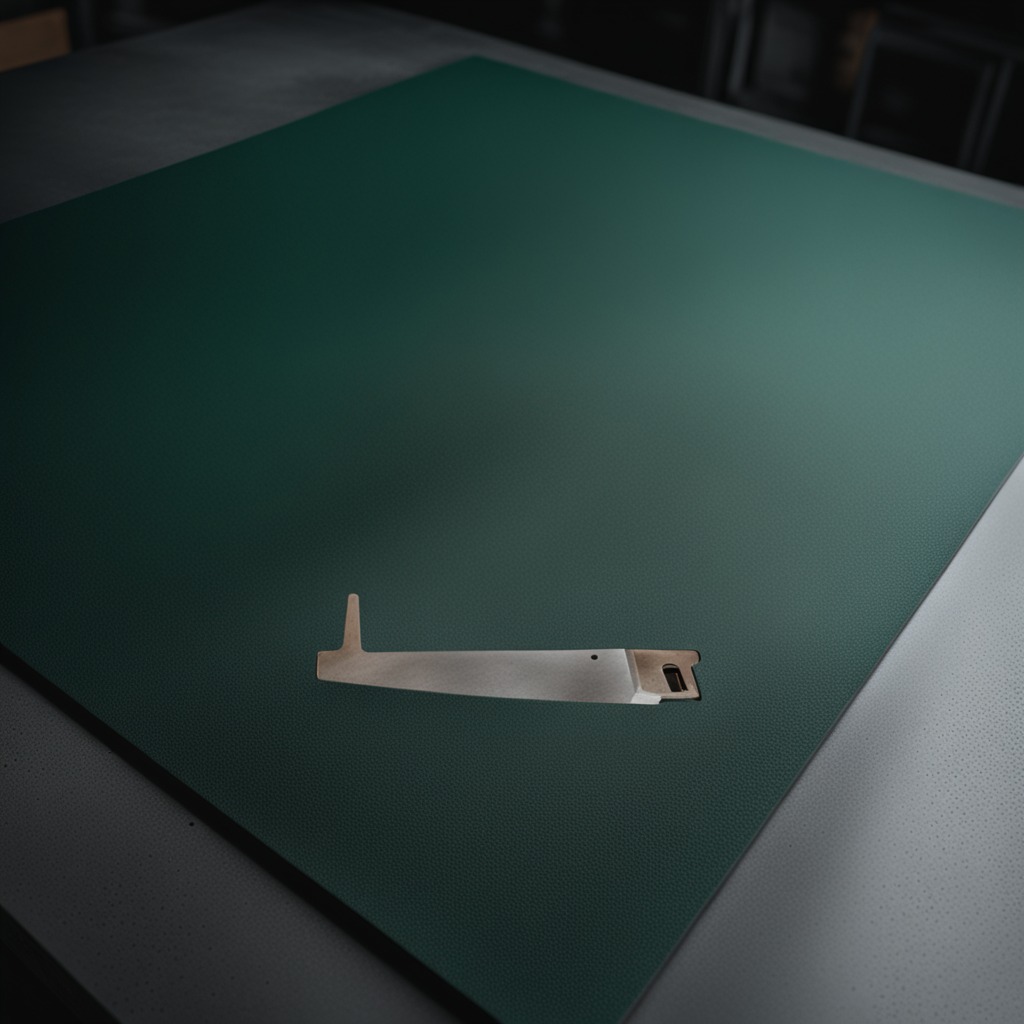
A metal saw is lying on the tabletop.